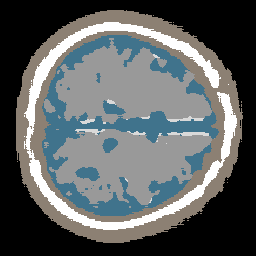
Label: no_lesion